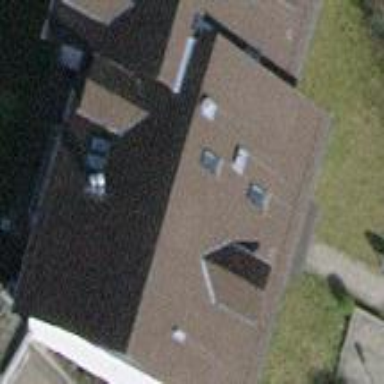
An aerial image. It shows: Detached building.